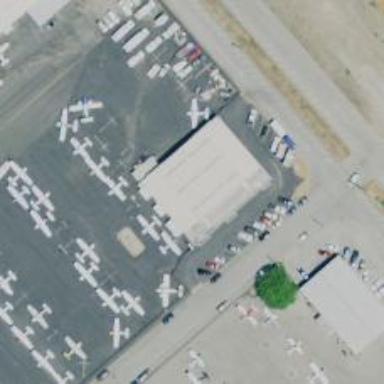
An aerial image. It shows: Airport with fuel services available.